Interaction volume radius: 5 \u00c5
Interaction volume height: 25 \u00c5
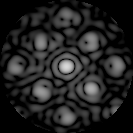
Disorder parameter: 0.346